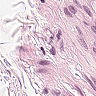
Metastatic tissue present: no